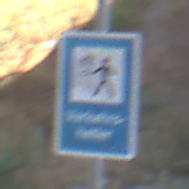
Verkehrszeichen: Verkehrshelfer
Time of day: Midday
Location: Roofed (Underpass)
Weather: Clear
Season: NotSpecified
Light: Natural